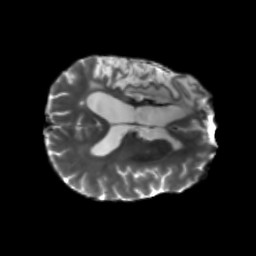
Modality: T2w
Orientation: axial
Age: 56
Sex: male
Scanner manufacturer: siemens
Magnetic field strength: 3 T
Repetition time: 5.25 s
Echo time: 0.08 s